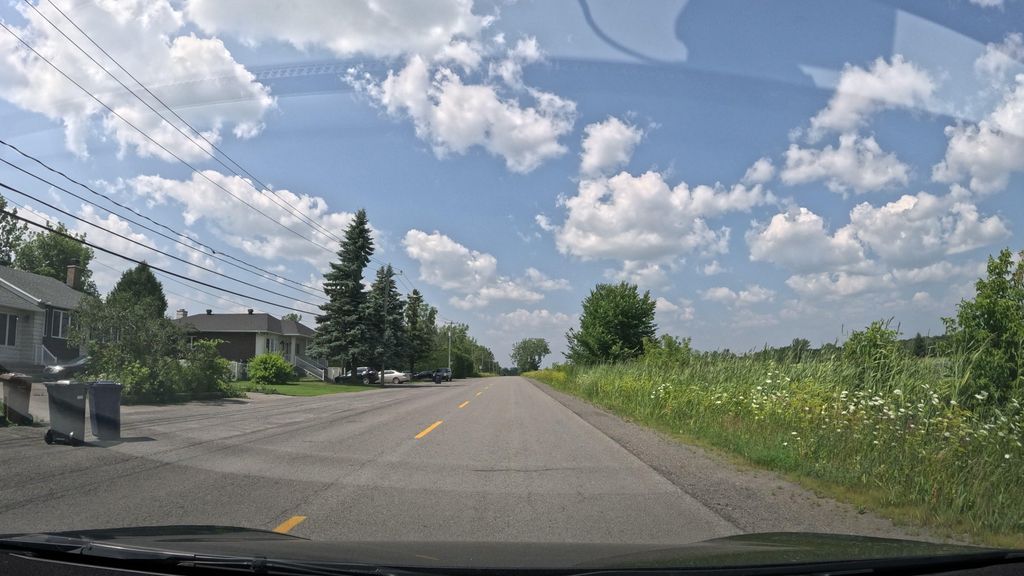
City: montreal